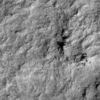
Label: not_dusty